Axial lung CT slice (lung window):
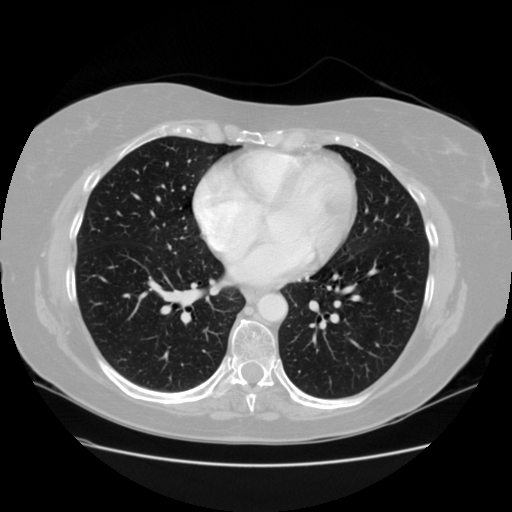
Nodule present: no